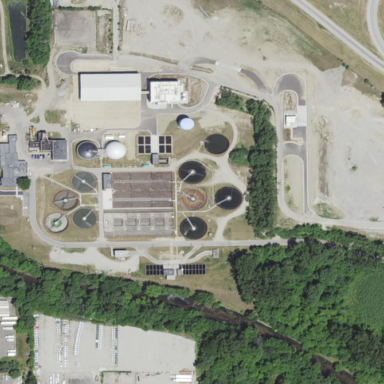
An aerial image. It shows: View of wastewater plant.